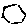
Label: hexagon